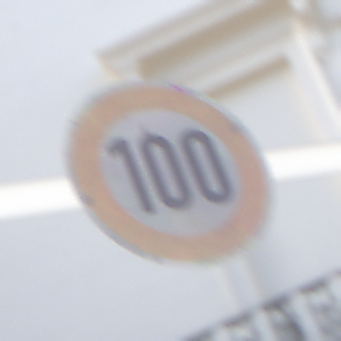
Verkehrszeichen: Geschwindigkeit100
Umgebung: Outdoor, Urban
Tageszeit: MorningAfternoon
Wetter: PartlyCloudy
Licht: Natural
Jahreszeit: NotSpecified
Kontrast: HighContrast